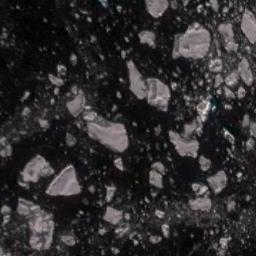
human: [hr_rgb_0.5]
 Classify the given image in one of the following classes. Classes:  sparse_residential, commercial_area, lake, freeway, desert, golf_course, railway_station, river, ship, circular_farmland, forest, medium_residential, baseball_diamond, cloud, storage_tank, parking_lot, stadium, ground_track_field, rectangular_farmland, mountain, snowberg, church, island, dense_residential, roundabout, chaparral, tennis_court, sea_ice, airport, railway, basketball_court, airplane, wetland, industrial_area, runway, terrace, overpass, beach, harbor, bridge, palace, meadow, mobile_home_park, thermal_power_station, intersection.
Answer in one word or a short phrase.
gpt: sea_ice